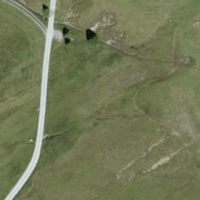
EUNIS habitat code: 25
Species observed at this site:
Parnassia palustris
Campanula thyrsoides
Phyteuma orbiculare